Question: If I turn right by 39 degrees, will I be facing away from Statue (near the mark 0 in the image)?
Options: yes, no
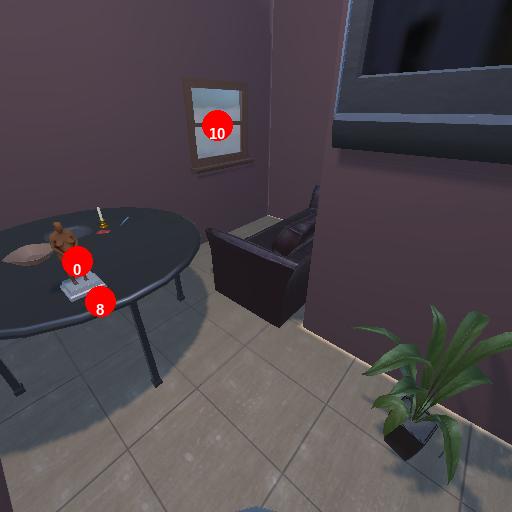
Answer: yes